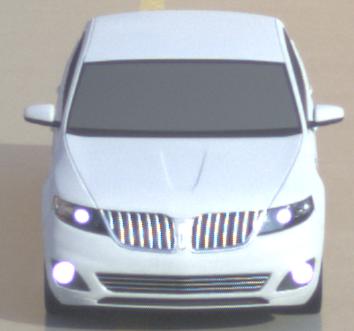
Make: Lincoln
Model: MKS
Detailed model: -
Model produced from: 2008
Model produced until: 2011
Doors: 4
Color: white
Road condition: wet road
Daytime: morning or afternoon
Contrast: high contrast